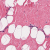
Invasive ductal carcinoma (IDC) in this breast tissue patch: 0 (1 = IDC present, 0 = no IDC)